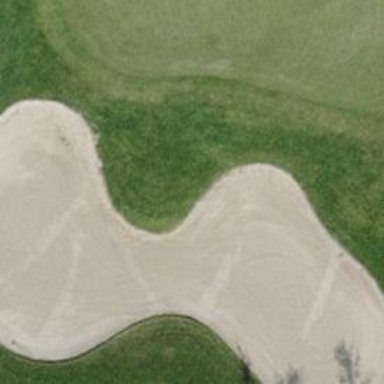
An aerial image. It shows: Sand bunker on golf course.